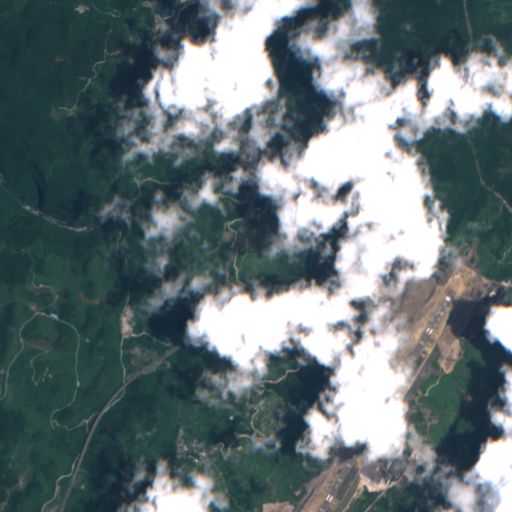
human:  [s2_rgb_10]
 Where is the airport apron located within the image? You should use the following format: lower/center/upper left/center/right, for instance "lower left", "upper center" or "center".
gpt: The airport apron is located in the lower right of the image.
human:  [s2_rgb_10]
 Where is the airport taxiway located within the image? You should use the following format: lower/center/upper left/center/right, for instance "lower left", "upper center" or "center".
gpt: The airport taxiway is located in the lower right of the image.
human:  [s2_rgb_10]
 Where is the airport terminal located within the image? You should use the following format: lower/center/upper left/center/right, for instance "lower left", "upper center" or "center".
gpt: The airport terminal is located in the lower right of the image.
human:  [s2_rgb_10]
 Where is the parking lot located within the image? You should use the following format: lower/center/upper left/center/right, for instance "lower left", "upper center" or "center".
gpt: The parking lot is located in the lower right of the image.
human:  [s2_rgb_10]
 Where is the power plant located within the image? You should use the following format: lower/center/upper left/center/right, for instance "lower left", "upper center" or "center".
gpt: There is no power plant in the image.